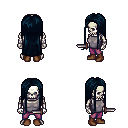
a pixel art fantasy rpg character, male body template, skeleton, steel chest armor, magenta pants, raven extra-long hairstyle, brown shoes, dagger, four views (front, back, left, right), 2x2 character sprite sheet, small pixel art, hard edges, no anti-aliasing